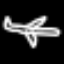
Label: airplane